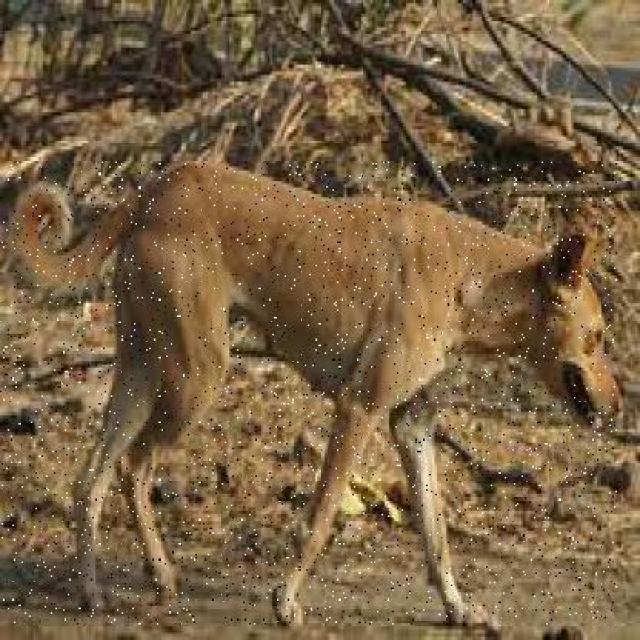
Healthy canine skin — no visible lesions, inflammation, or abnormalities. The skin and coat appear normal.